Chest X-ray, AP view. Patient: 23 years old, sex M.
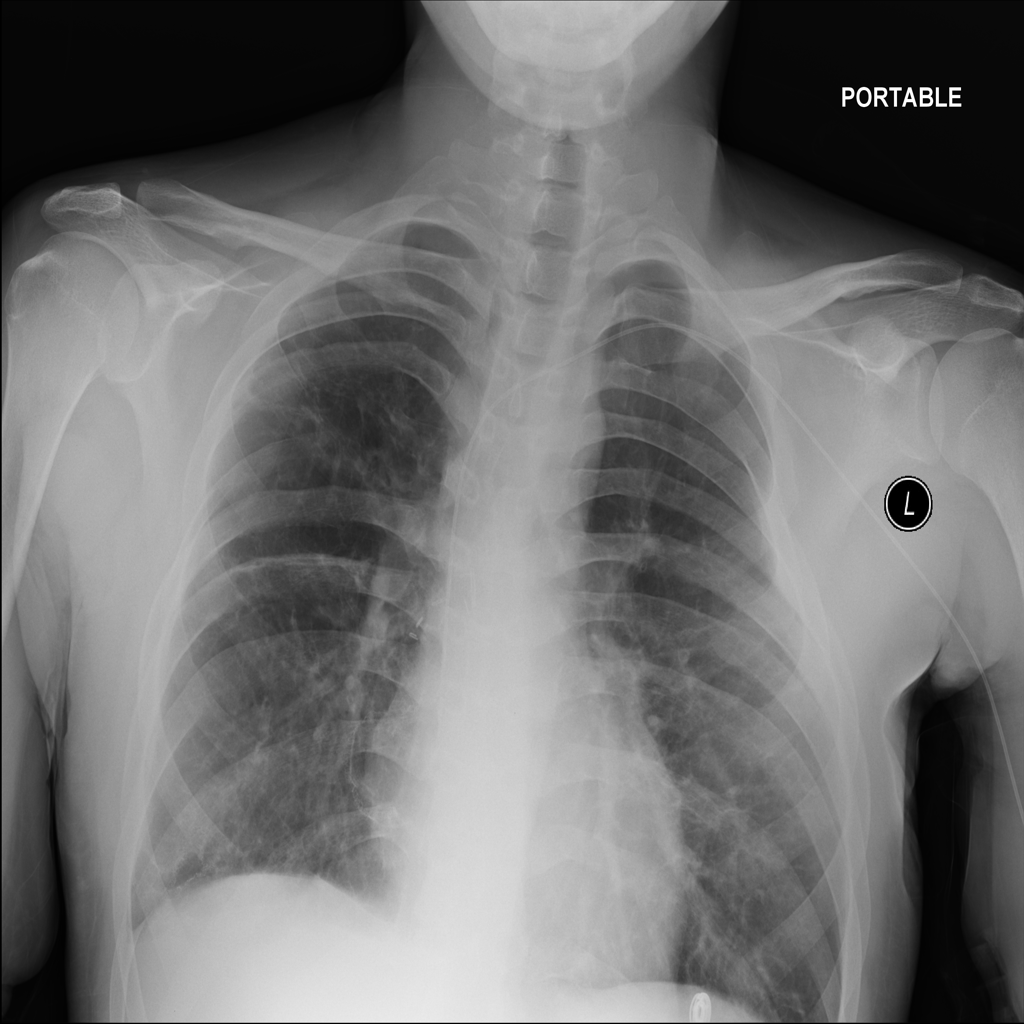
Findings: Fibrosis